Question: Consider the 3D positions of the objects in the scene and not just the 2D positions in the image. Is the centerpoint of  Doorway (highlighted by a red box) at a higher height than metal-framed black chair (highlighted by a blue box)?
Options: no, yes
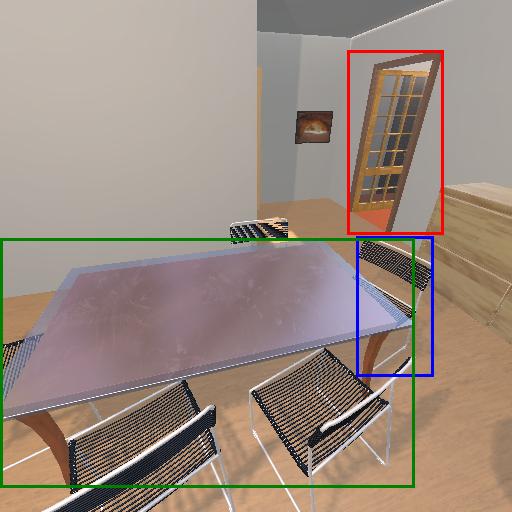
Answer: no